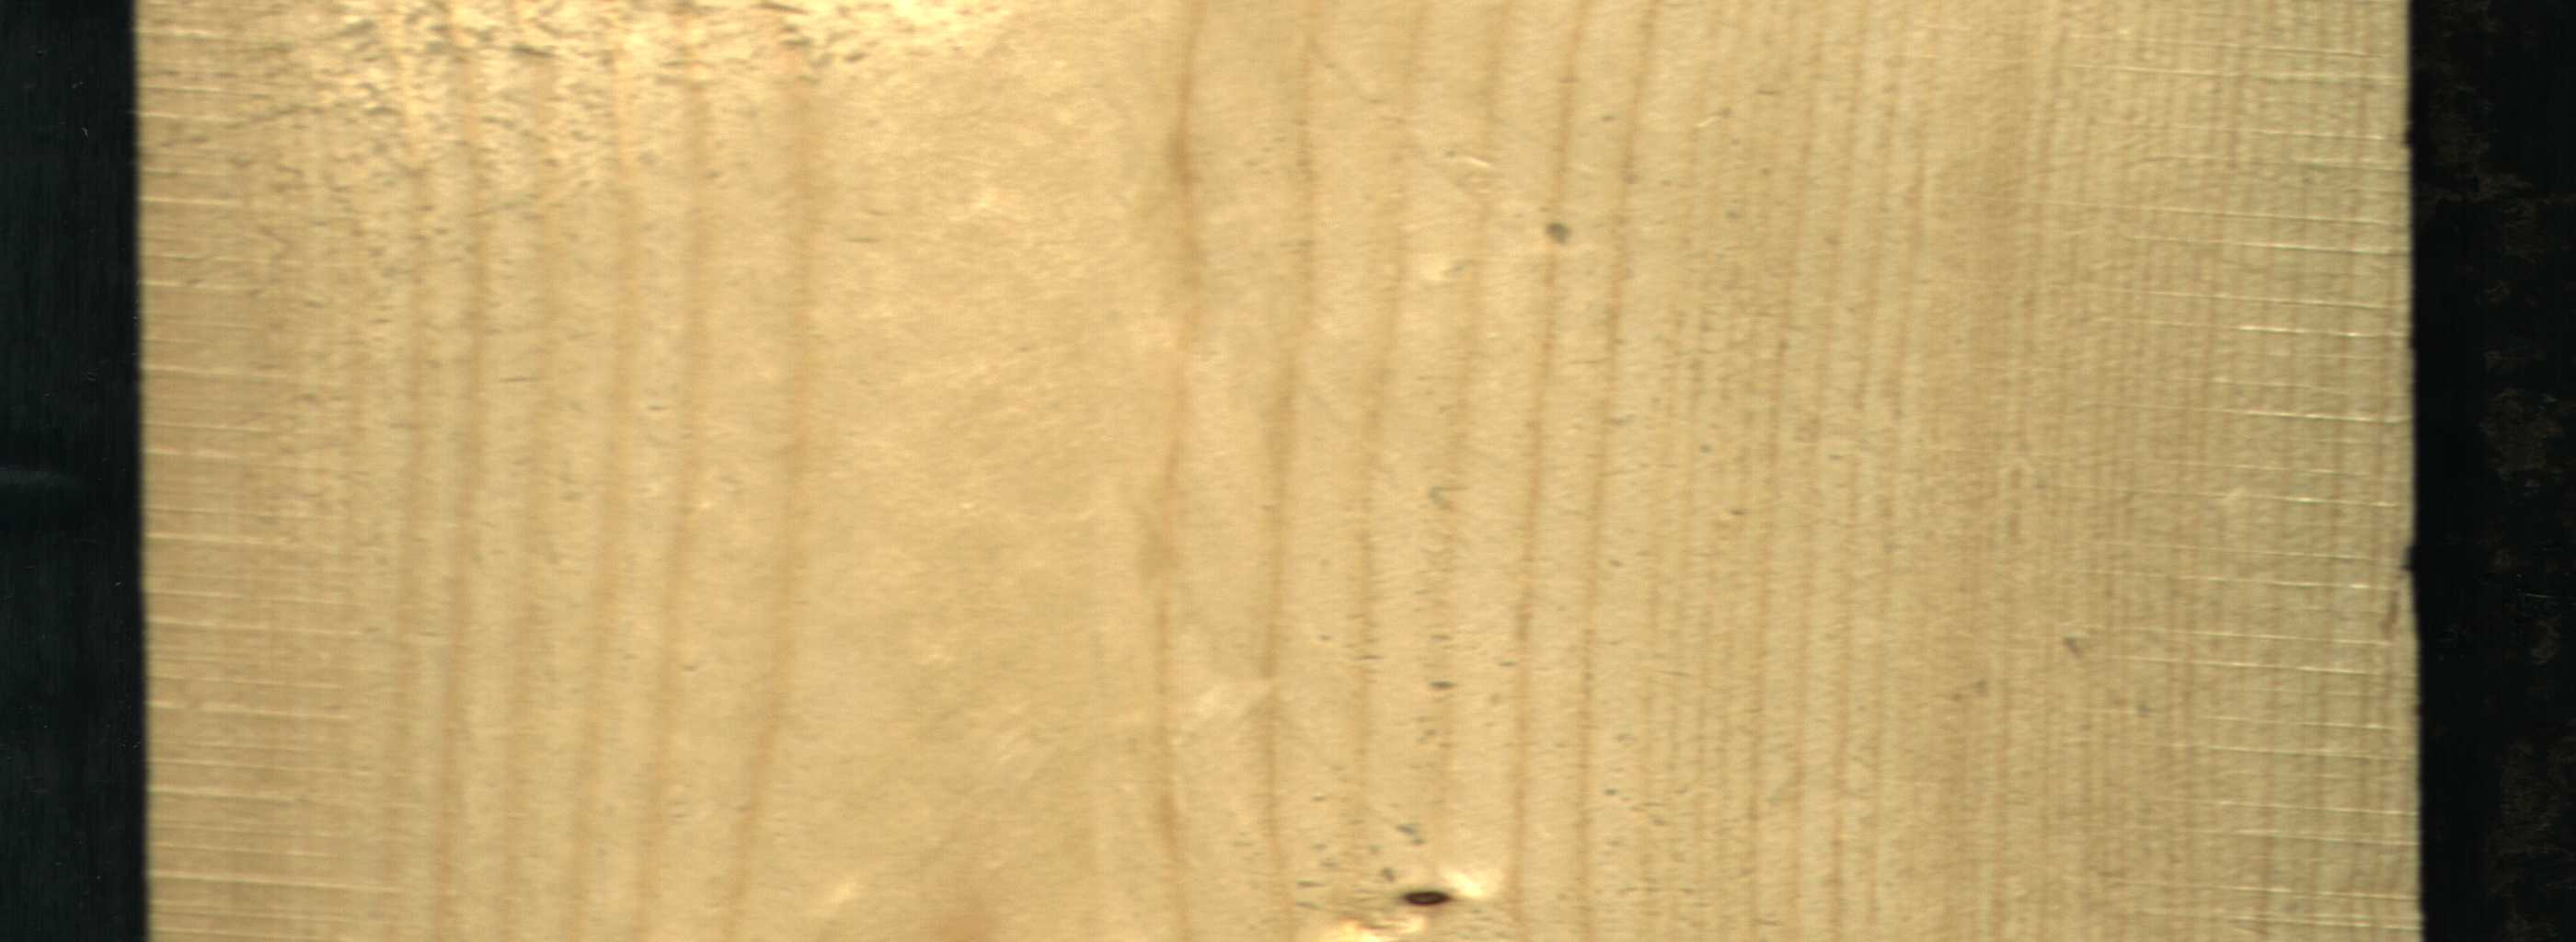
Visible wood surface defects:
Dead_Knot